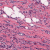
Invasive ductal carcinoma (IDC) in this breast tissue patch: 1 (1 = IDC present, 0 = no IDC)